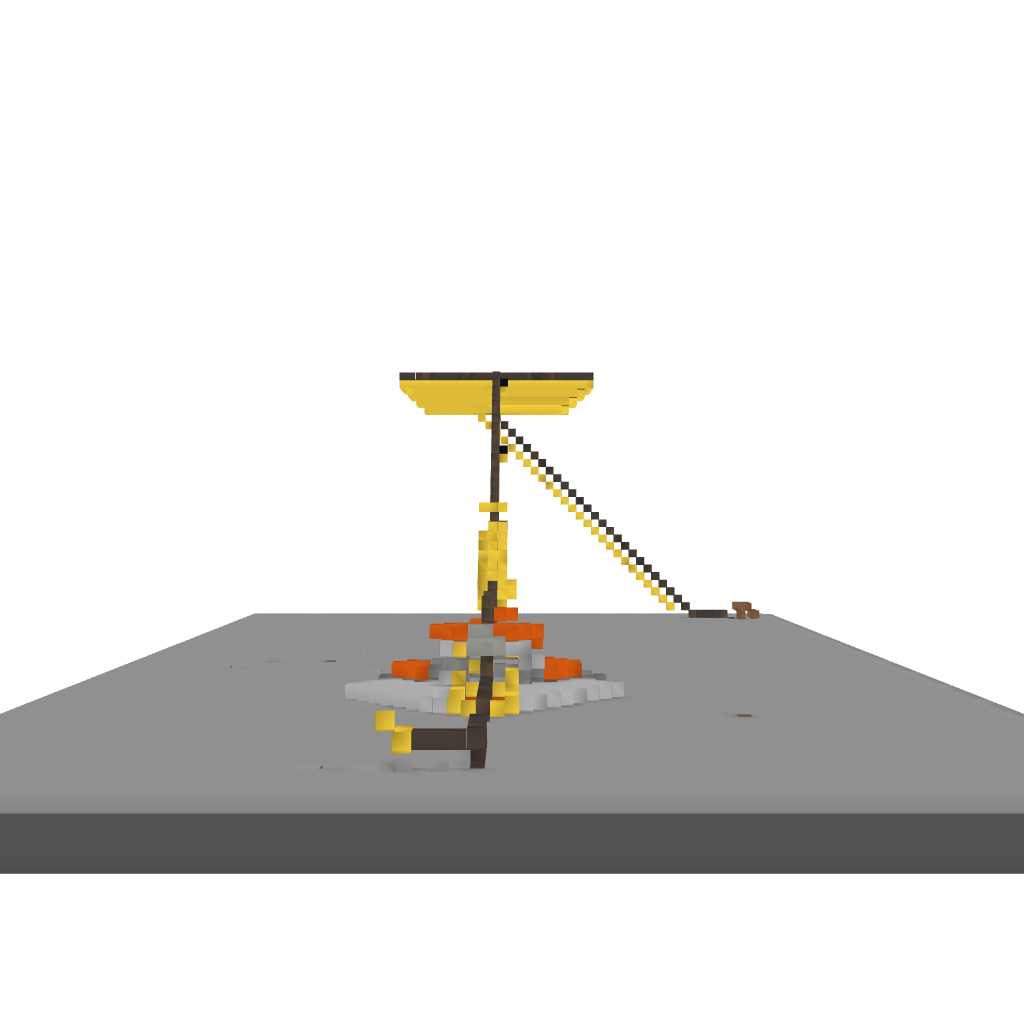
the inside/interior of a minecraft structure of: Rollercoaster